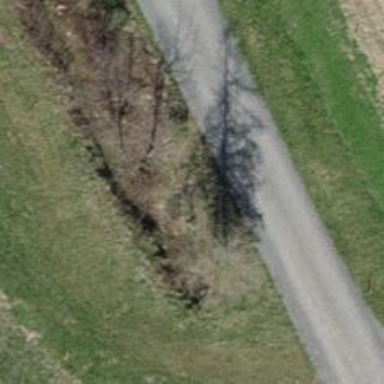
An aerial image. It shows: Unclassified paved road suitable for agricultural vehicles.